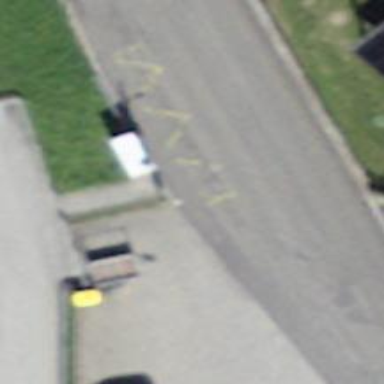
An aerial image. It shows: Bus stop with shelter. It is platform for public transport.